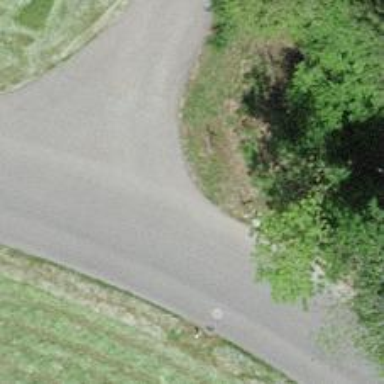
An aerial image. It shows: Service road with paved surface.